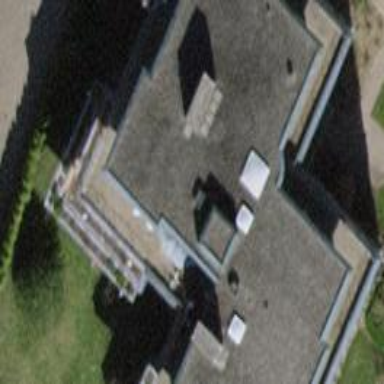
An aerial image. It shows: Building with flat roof.